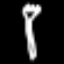
Label: fork